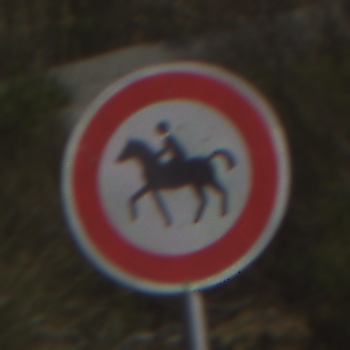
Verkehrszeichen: VerbotReiter
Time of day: MorningAfternoon
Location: Outdoor (RoadRail)
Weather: PartlyCloudy
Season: NotSpecified
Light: Natural